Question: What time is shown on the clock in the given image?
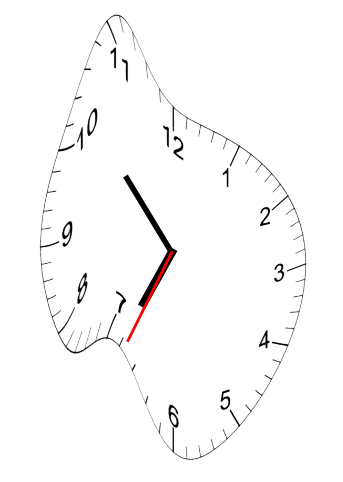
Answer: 06:52:34